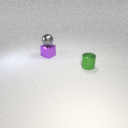
small purple metal cube below small gray metal sphere